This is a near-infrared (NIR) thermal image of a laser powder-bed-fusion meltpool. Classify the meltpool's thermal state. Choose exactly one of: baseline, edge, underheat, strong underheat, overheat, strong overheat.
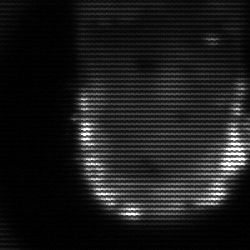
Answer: baseline